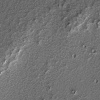
Atmospheric dust classification: not_dusty